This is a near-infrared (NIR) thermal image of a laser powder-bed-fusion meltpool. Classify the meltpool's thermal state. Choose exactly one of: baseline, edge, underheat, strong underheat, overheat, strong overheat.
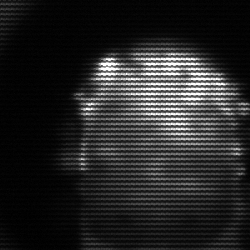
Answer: baseline